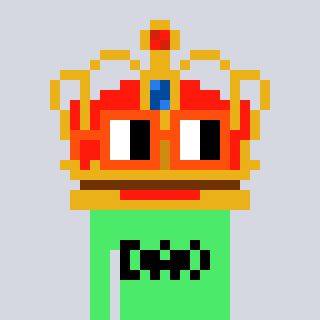
a pixel art character with square orange glasses, a crown-shaped head and a teal-colored body on a cool background